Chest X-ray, PA view. Patient: 53 years old, sex M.
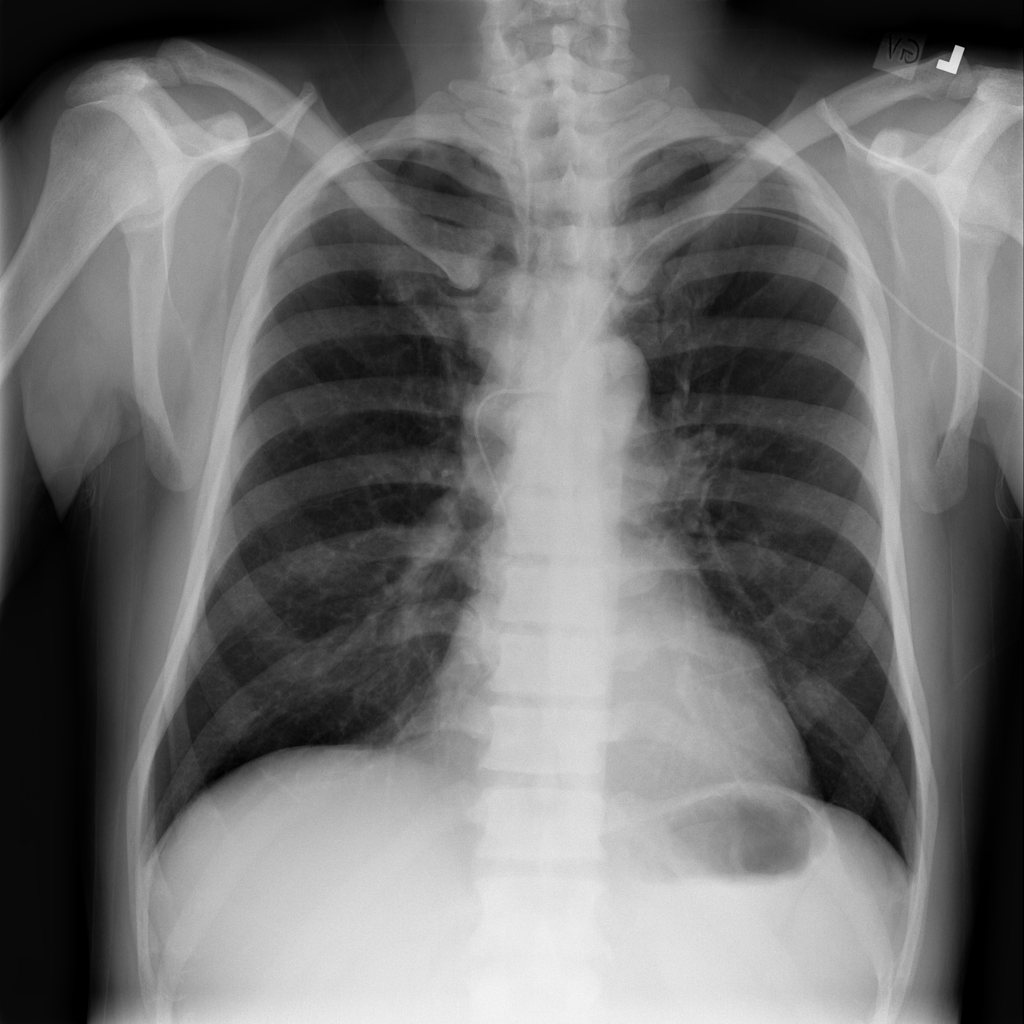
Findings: No Finding